Aerial crown-view tile of a tropical tree (Barro Colorado Island, Panama), acquired 20240716:
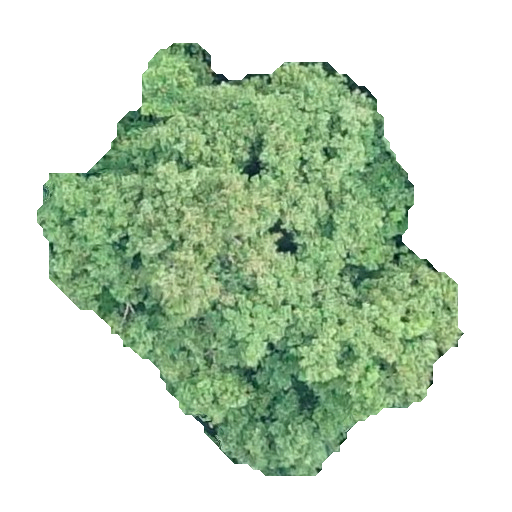
Species: Prioria copaifera
GBIF accepted scientific name: Prioria copaifera
Crown area: 180.851 m²